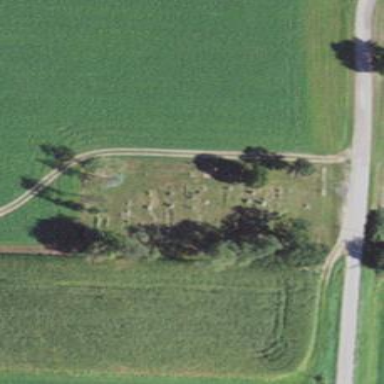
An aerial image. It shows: Graveyard area designated as cemetery.